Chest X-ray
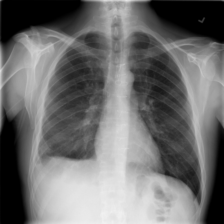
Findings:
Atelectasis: negative
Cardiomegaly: negative
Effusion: positive
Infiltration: negative
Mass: negative
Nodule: negative
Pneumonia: negative
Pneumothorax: negative
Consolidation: negative
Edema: negative
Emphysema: negative
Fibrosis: negative
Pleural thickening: negative
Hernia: negative